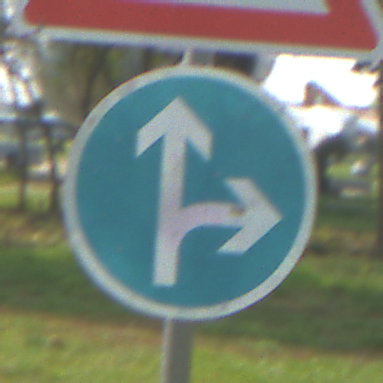
Verkehrszeichen: VorgeschriebeneFahrtrichtungGeradeausOderRechts
Zusatzzeichen oben: Lichtzeichenanlage
Umgebung: Outdoor, Suburban
Tageszeit: MorningAfternoon
Wetter: PartlyCloudy
Licht: Natural
Jahreszeit: NotSpecified
Kontrast: HighContrast